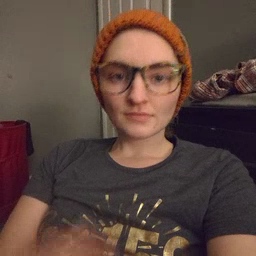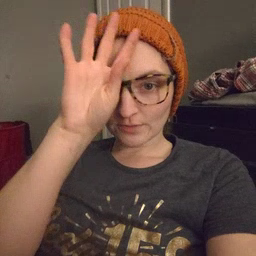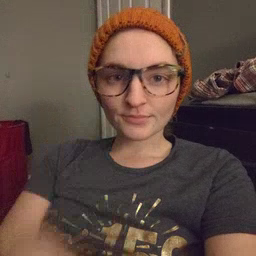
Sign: fireman